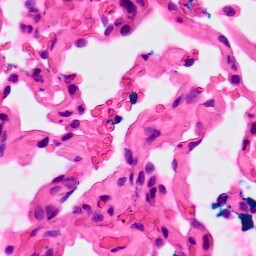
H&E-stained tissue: Lung